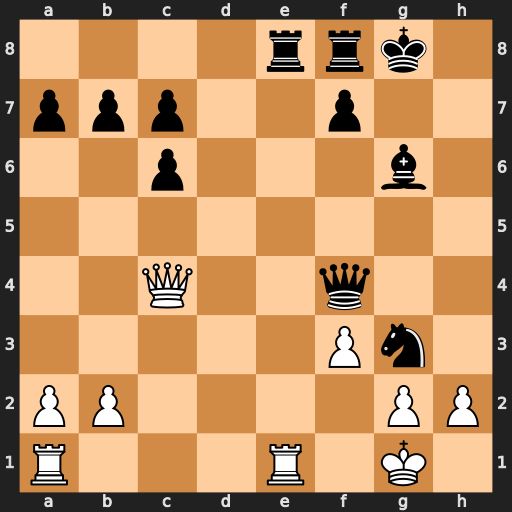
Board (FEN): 4rrk1/ppp2p2/2p3b1/8/2Q2q2/5Pn1/PP4PP/R3R1K1
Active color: w
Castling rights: -
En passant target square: -
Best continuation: Qxf4 Ne2+ Rxe2